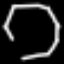
Label: octagon